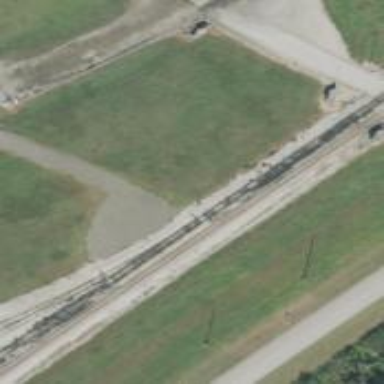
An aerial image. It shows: Rail spur service.